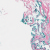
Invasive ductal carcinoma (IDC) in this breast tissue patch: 0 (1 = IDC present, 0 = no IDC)